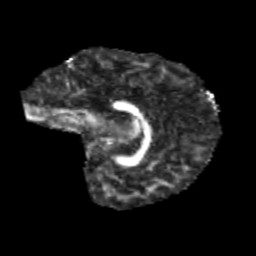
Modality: FA
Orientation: sagittal
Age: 12
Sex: male
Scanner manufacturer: siemens
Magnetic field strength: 3 T
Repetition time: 3.8 s
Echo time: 0.07 s